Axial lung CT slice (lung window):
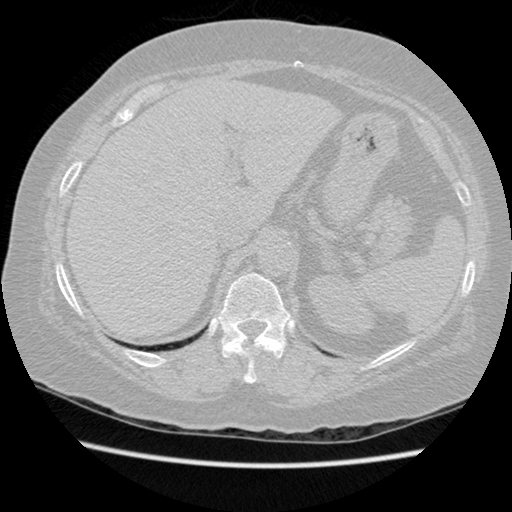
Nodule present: no